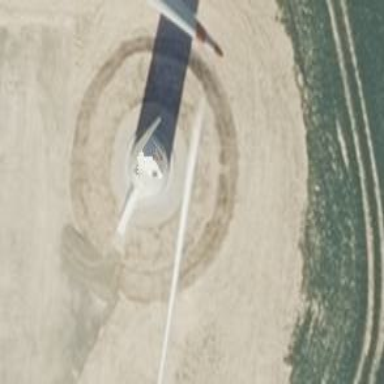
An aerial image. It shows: Wind turbine generator made by Vestas. The generator utilizes wind as its power source and belongs to the horizontal axis type.